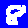
Digit: 8